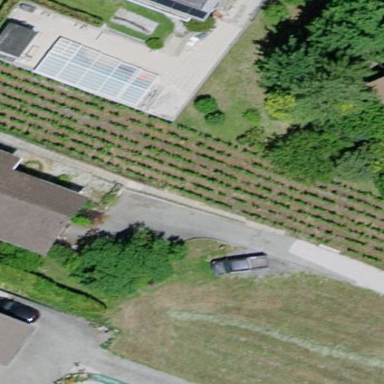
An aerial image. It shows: Vineyard growing grapes.